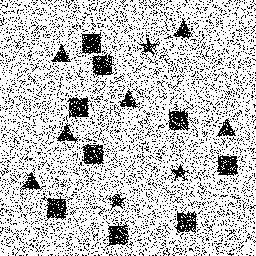
Squares: 9
Triangles: 6
Stars: 3
Total shapes: 18